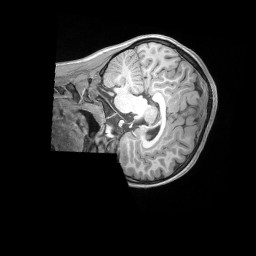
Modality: T1w
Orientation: sagittal
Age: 10
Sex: female
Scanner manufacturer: siemens
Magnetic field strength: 3 T
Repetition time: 2.53 s
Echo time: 0.00164 s